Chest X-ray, AP view. Patient: 53 years old, sex M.
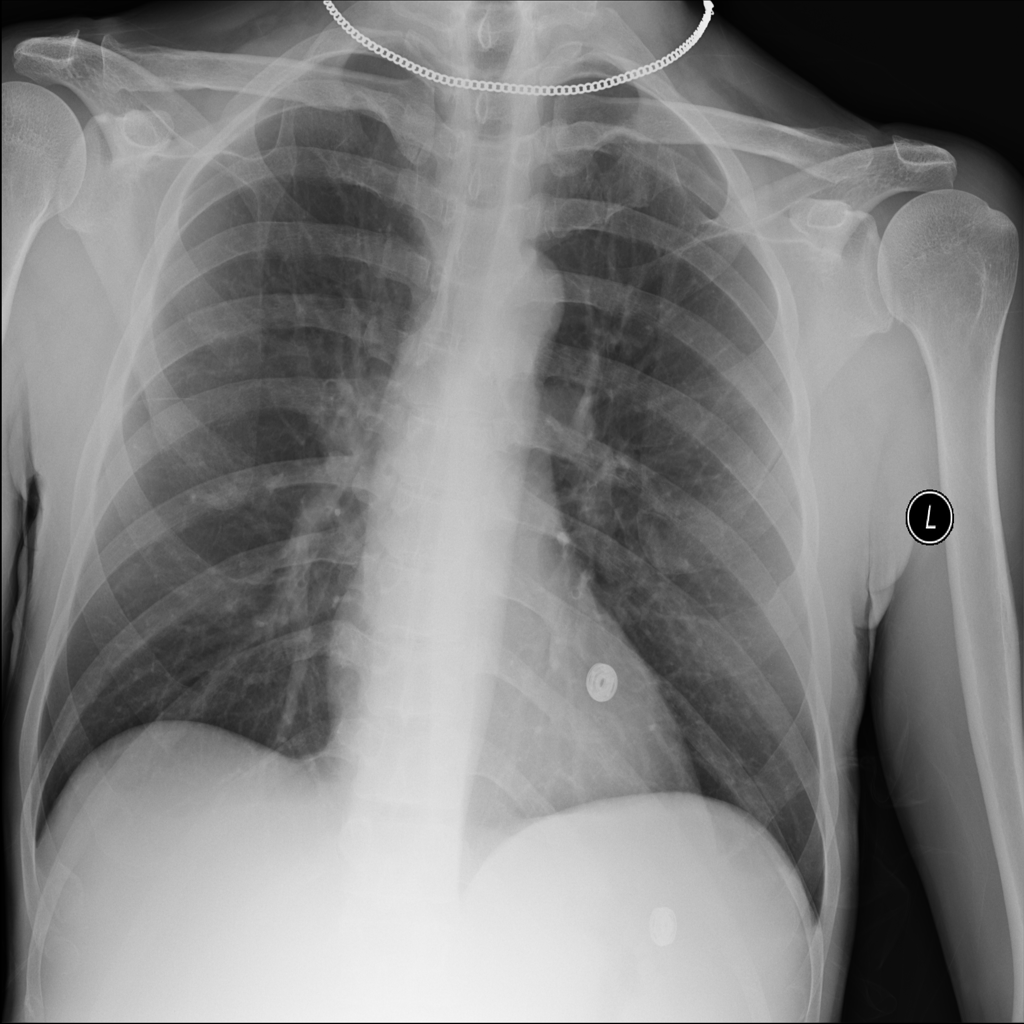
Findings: No Finding